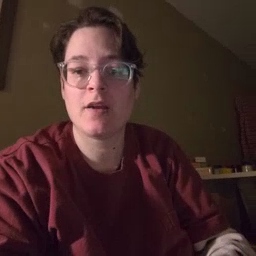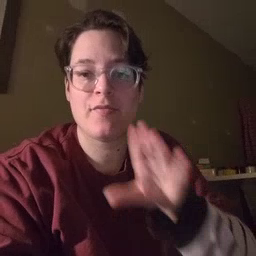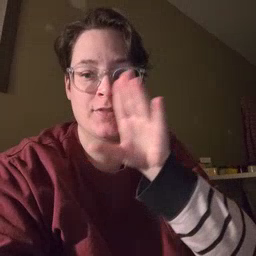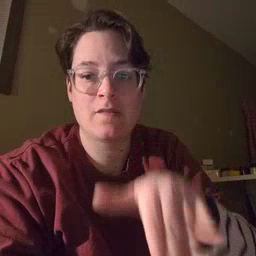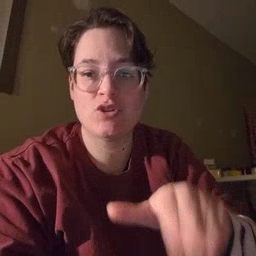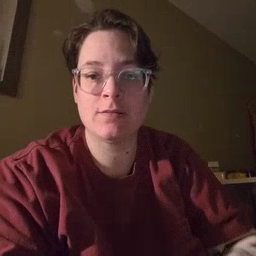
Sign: elephant